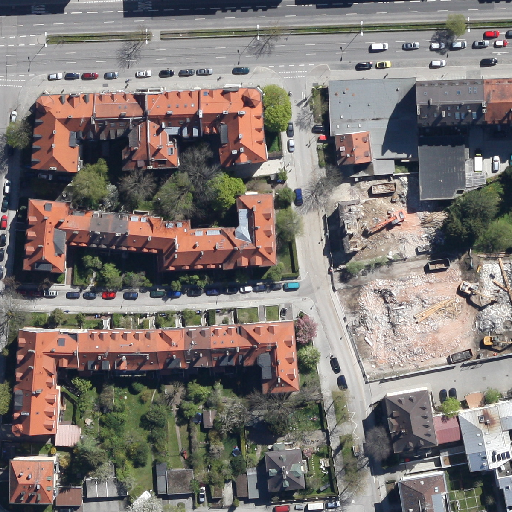
Referring expression: building along the road